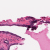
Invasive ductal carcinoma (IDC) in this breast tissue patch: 0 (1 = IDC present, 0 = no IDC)